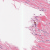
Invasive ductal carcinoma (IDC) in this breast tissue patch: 0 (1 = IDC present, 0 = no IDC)